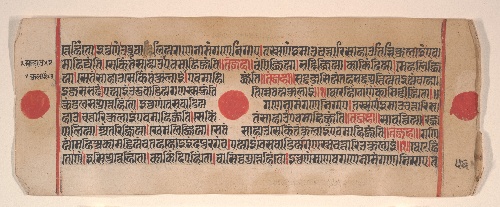
Artist: Bhadrabahu
Artist bio: Indian, died ca. 356 BCE
Date: 15th century
Object type: Folio
Classification: Paintings
Medium: Ink, opaque watercolor, and gold on paper
Culture: India (Gujarat)
Dimensions: (Average size .1–.71): 4 1/2 x 11 3/8 in. (11.4 x 28.9 cm)
Department: Asian Art
Credit line: Bequest of Cora Timken Burnett, 1956
Accession year: 1957
Repository: Metropolitan Museum of Art, New York, NY